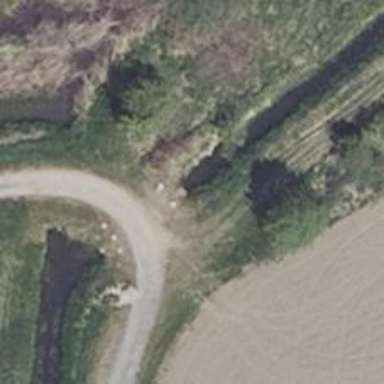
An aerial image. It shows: Culvert tunnel.